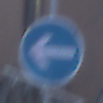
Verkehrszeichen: VorgeschriebeneFahrtrichtungHierLinks
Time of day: SunriseSunset
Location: Outdoor (Urban)
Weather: Clear
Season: NotSpecified
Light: Natural